Question: I have a column with different dates and another column with a series of expenses associated to the dates. I can have several expenses on the same date. I want it to return the date on which there has been the highest sum of expenses of the whole range of dates as well as the sum of these expenses, i.e. I want to know on which date there was the highest expense of the whole series but without including 01/07/2022 when making the calculations. So far I have managed to apply a formula that returns in E2 the day with the highest expenses (in this case 03/07/2022) but I cannot get the sum of the expenses for 03/07/2022 in E3.
'''
=INDEX($A$8:$A$11;MATCH(MAX(SUMIF($B$8:$B$11;$B$8:$B$11));SUMIF($B$8:$B$11;$B$8:$B$11);0))
'''

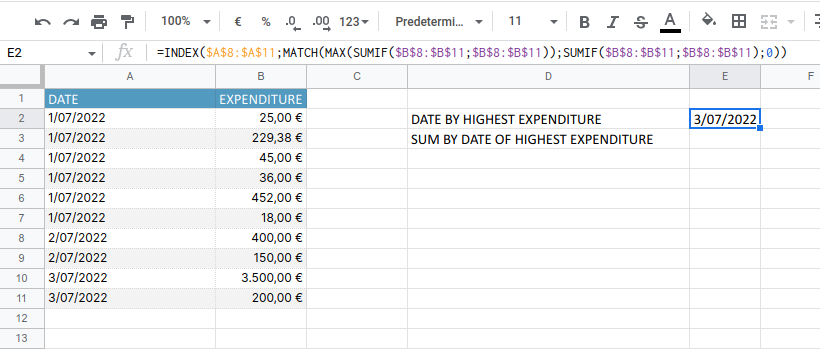
Answer: try in E3:
'''
=SUMPRODUCT(FILTER(B:B; A:A=E2))
'''